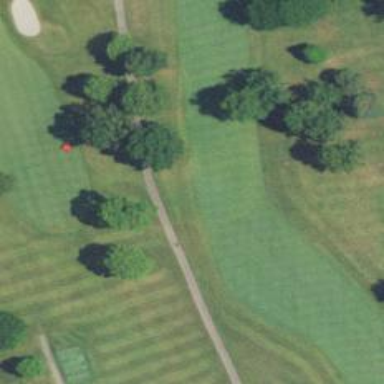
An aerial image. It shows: View of golf hole.